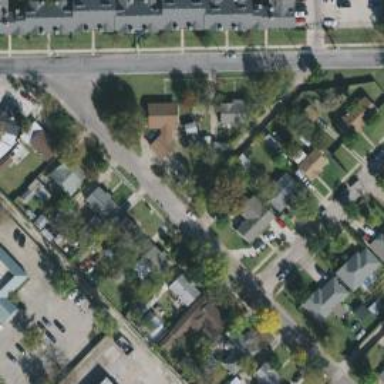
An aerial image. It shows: Residential road with separate sidewalk.